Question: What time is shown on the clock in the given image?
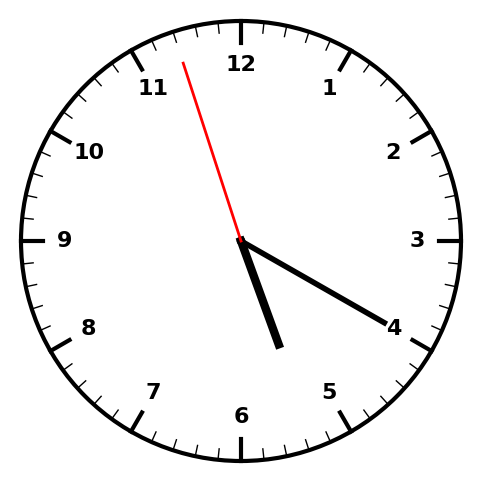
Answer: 05:19:57